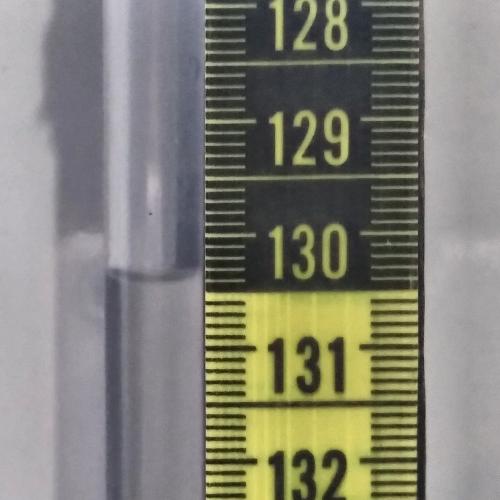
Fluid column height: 130.4 cm